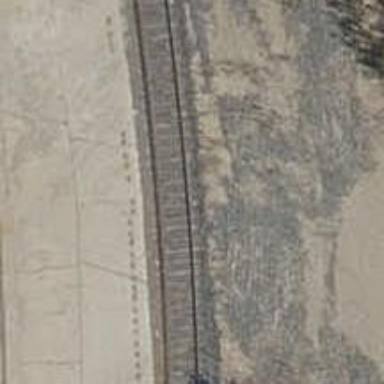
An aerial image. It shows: Railway spur track with electrified contact lines.